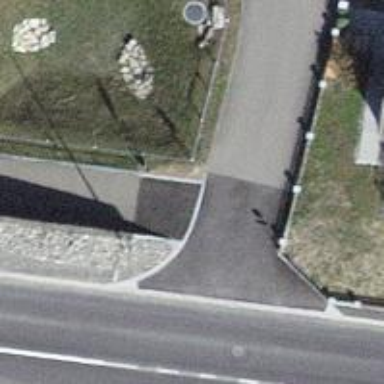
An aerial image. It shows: Concrete footway.